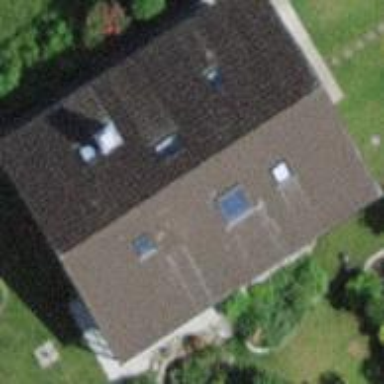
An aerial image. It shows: Detached building.